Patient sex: F
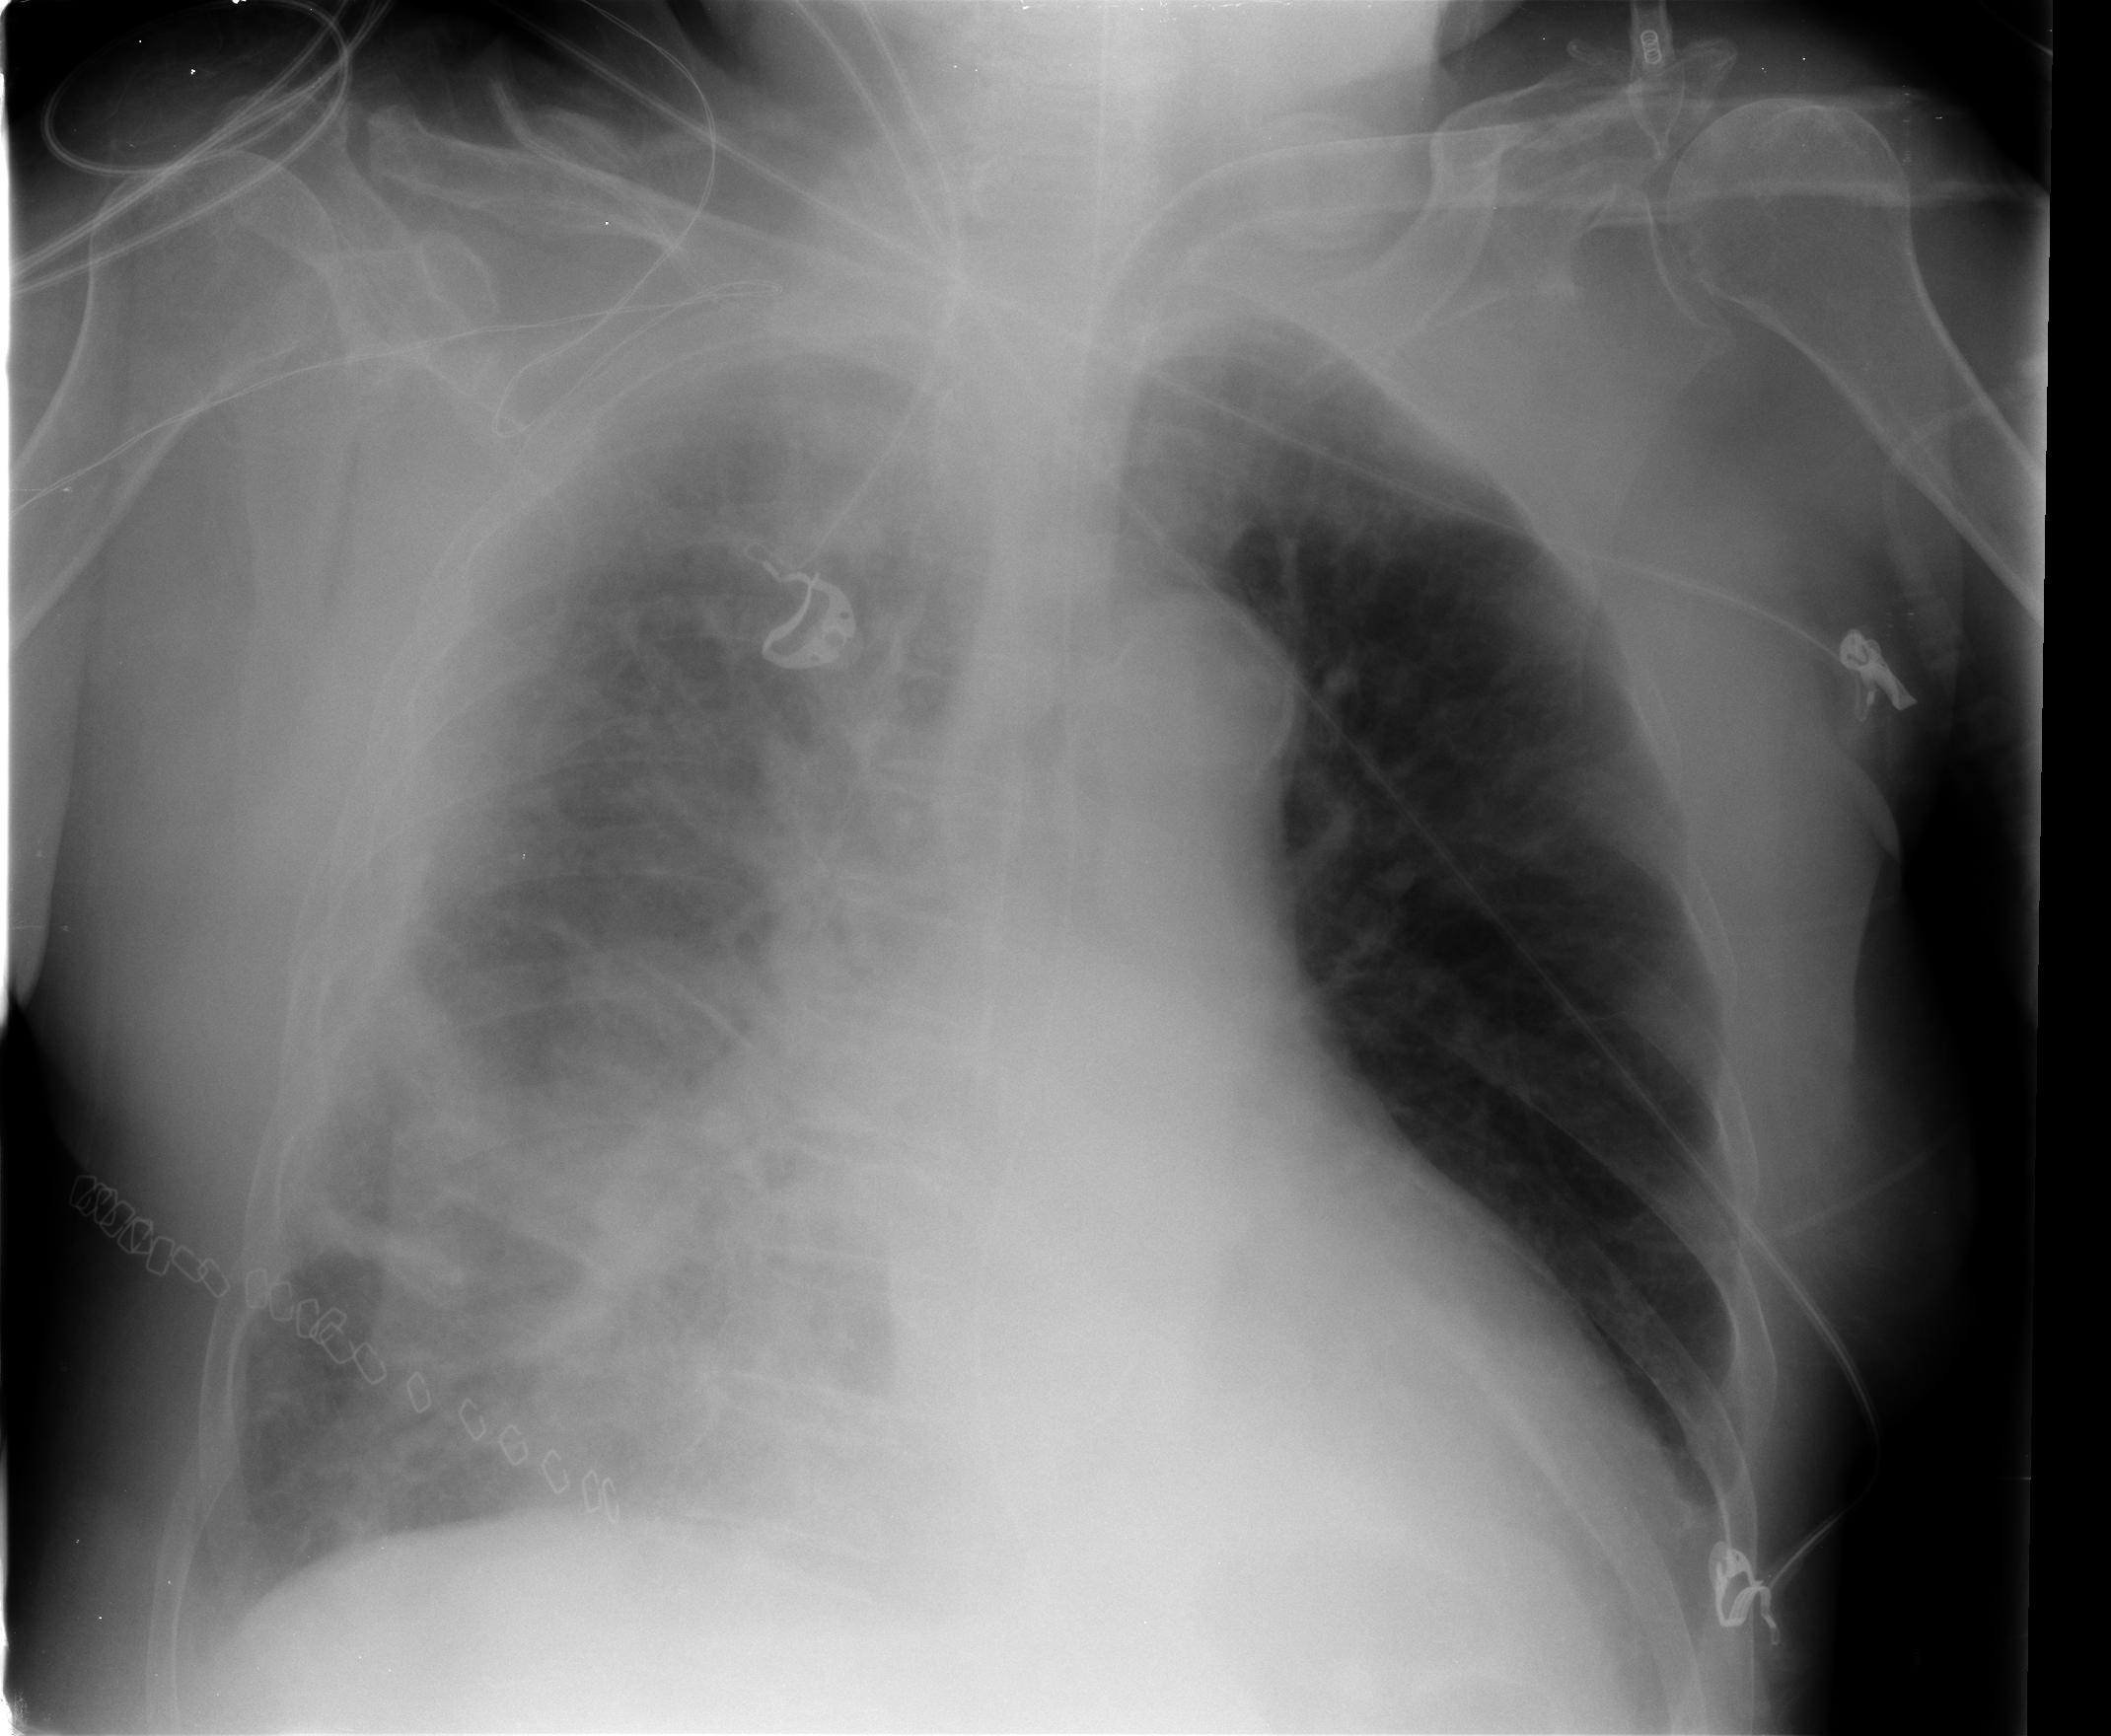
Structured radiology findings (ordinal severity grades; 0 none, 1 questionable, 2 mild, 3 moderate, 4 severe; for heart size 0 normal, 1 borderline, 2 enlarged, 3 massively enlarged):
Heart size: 0
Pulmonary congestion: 2
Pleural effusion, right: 3
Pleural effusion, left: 2
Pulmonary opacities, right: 2
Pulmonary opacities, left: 0
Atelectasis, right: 3
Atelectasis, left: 3